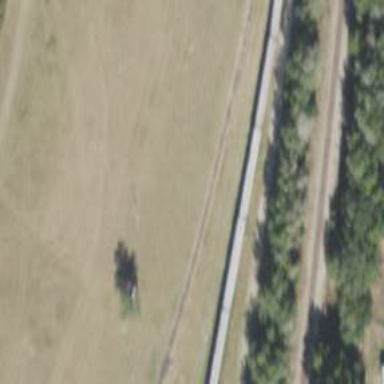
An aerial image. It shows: Historical railway car.